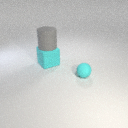
small cyan rubber sphere in front of large cyan rubber cube